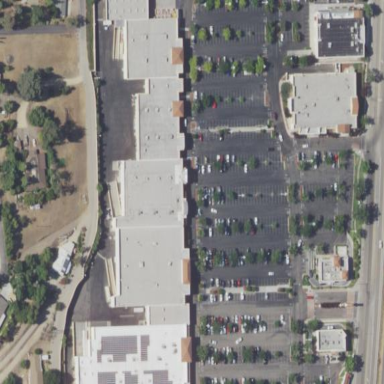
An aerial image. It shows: Parking area with asphalt surface.